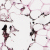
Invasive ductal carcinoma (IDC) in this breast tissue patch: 0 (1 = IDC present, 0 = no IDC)